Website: home-depot
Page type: delivery-shipping
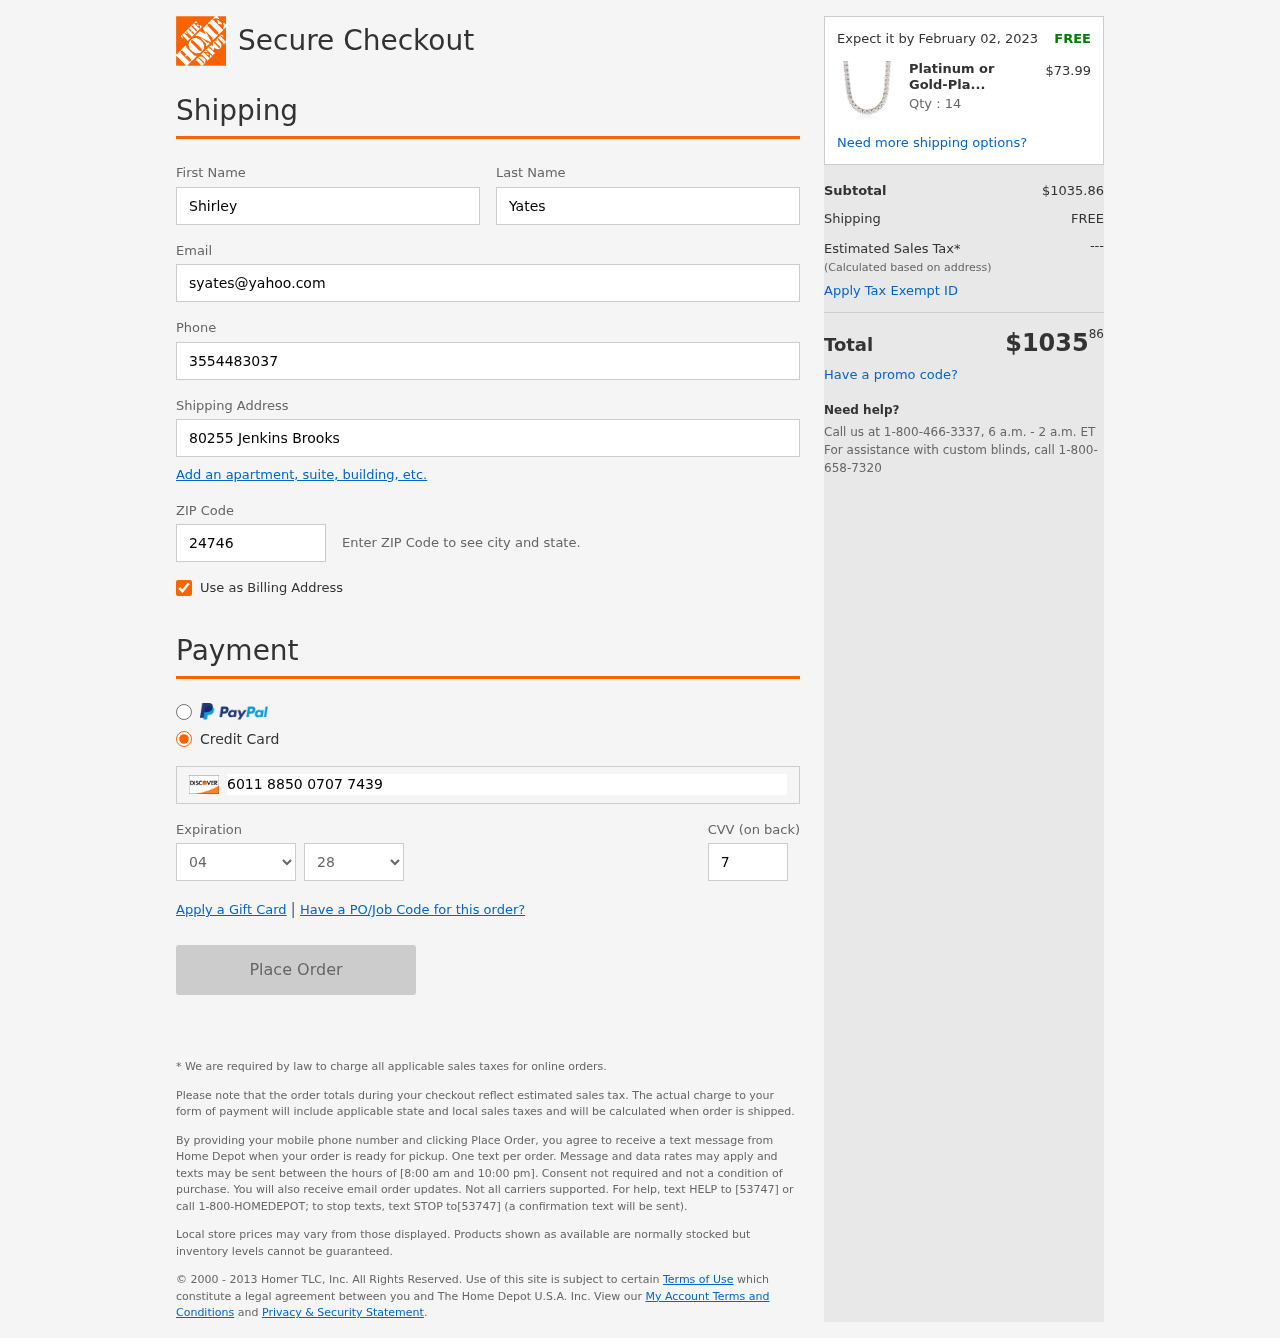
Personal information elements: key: PII_CARD_CVV
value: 727
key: PII_CARD_EXPIRY_MONTH
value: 04
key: PII_CARD_EXPIRY_YEAR
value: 28
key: PII_CARD_NUMBER
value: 6011 8850 0707 7439
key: PII_EMAIL
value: syates@yahoo.com
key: PII_FIRSTNAME
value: Shirley
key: PII_LASTNAME
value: Yates
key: PII_PHONE
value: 3554483037
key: PII_POSTCODE
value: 24746
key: PII_STREET
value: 80255 Jenkins Brooks
Product elements: key: PRODUCT1_NAME
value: Platinum or Gold-Plated Sterling Silver Swarovski Zirconia Round-Cut Tennis Necklace (5mm), 17"
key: PRODUCT1_PRICE
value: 73.99
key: PRODUCT1_QUANTITY
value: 14
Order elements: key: ORDER_DELIVERY_DATE
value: Expect it by February 02, 2023
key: ORDER_SUBTOTAL
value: $1035.86
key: ORDER_SHIPPING_COST
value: FREE
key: ORDER_TOTAL
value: $103586